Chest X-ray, PA view. Patient: 55 years old, sex F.
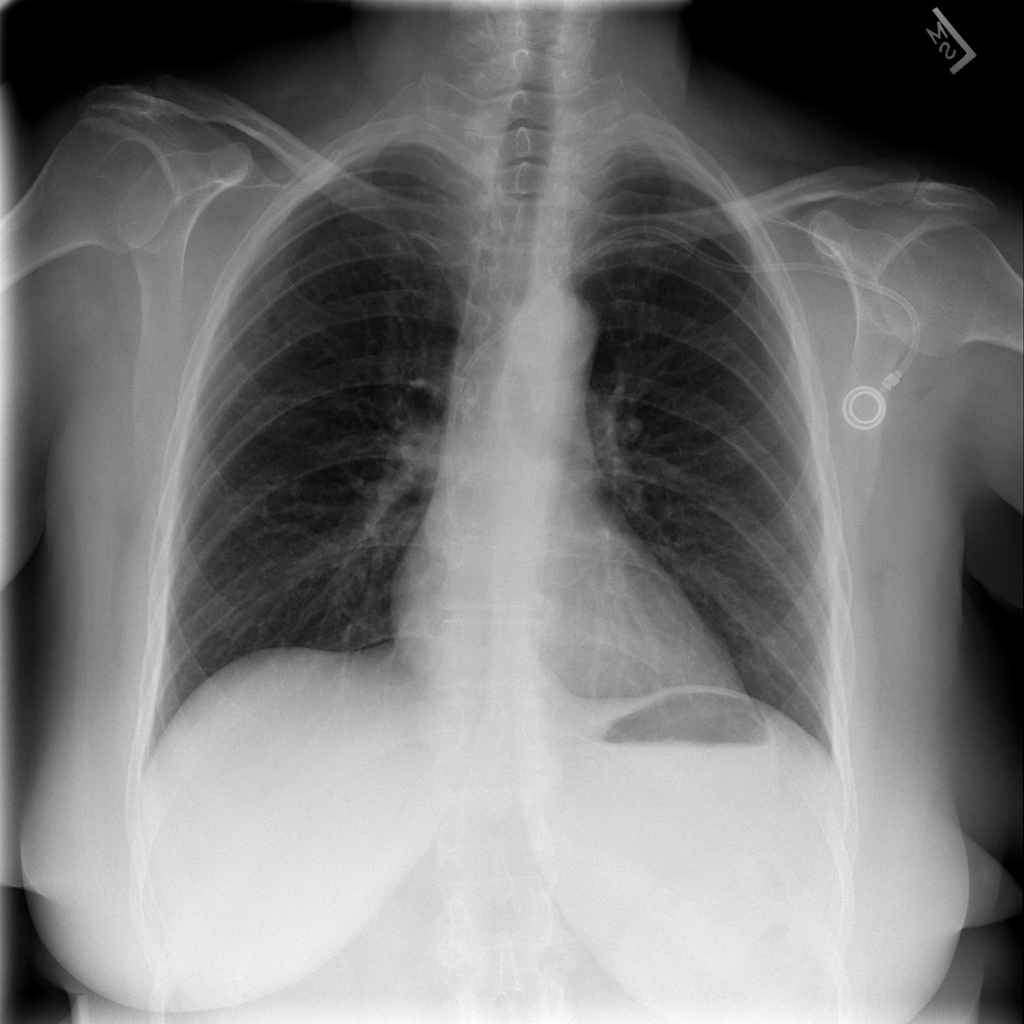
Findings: Hernia